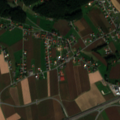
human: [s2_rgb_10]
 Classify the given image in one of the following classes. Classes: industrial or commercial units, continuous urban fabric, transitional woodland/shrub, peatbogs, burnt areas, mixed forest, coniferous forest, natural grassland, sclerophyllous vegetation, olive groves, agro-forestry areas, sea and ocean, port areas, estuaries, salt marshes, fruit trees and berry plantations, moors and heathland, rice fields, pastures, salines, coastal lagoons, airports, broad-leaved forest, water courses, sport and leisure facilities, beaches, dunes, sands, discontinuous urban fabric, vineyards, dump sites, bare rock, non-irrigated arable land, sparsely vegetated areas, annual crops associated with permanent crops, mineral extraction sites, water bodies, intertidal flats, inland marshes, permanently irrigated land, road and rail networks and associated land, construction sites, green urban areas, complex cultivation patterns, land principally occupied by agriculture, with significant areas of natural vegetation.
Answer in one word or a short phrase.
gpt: discontinuous urban fabric, non-irrigated arable land, broad-leaved forest